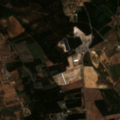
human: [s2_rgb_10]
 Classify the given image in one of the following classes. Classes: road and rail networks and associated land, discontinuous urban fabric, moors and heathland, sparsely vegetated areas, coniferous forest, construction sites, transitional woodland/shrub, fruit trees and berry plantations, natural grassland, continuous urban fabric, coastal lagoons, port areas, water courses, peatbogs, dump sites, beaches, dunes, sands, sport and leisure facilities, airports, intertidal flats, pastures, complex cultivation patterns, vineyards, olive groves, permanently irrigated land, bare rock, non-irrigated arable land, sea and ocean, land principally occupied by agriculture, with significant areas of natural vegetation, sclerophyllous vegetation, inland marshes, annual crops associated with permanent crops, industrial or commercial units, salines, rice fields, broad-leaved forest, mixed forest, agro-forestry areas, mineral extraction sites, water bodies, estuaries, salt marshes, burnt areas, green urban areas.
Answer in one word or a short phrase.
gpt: complex cultivation patterns, land principally occupied by agriculture, with significant areas of natural vegetation, broad-leaved forest